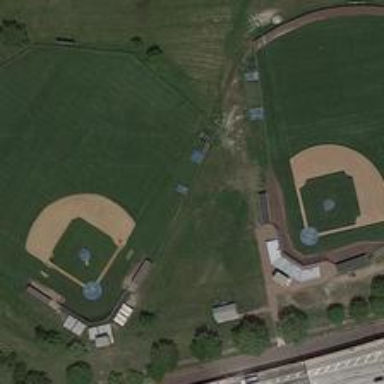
Two baseball fields are located in the huage area of grassland next to road .